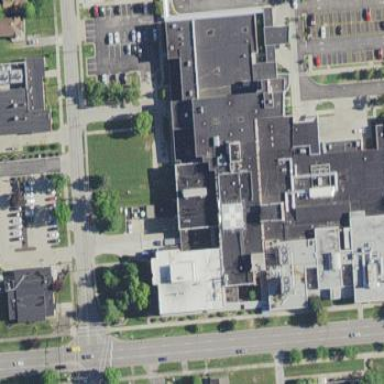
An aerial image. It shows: Hospital building.